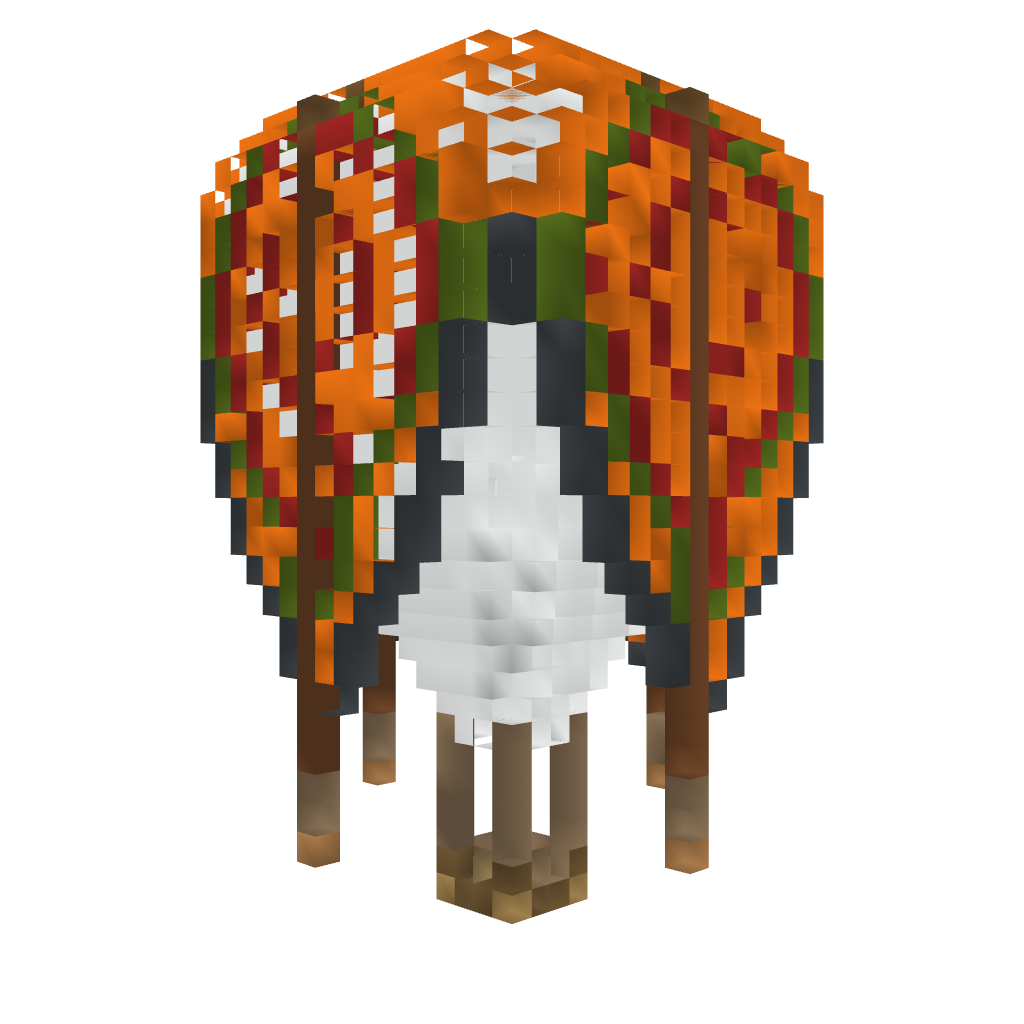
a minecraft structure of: Hot Air Balloon